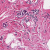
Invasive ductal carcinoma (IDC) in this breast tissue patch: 0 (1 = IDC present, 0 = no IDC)